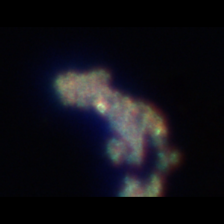
Taxon: Ciliates
Group: Other